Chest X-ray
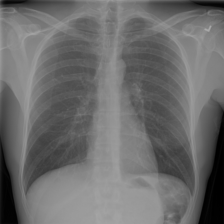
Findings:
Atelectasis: negative
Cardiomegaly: negative
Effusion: negative
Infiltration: positive
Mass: negative
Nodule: negative
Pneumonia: negative
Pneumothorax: negative
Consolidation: negative
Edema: negative
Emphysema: negative
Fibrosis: negative
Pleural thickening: negative
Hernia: negative